Field crop: tomato
Growth stage: 1
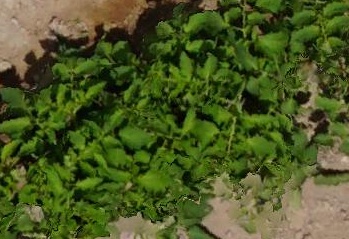
Species: tomato